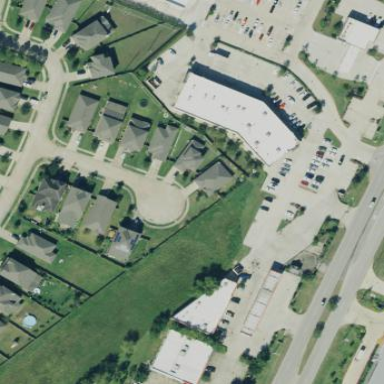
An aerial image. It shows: Retail area.